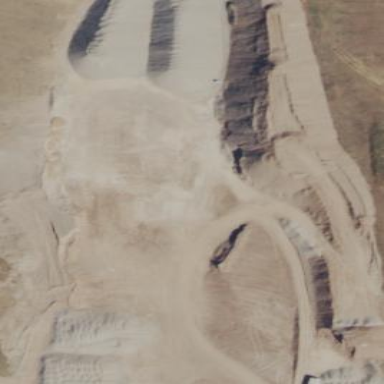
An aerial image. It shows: Quarry area.